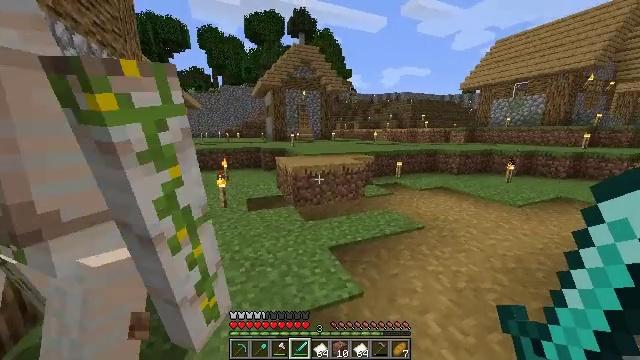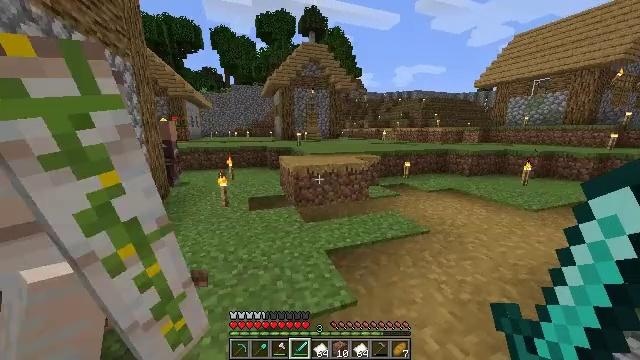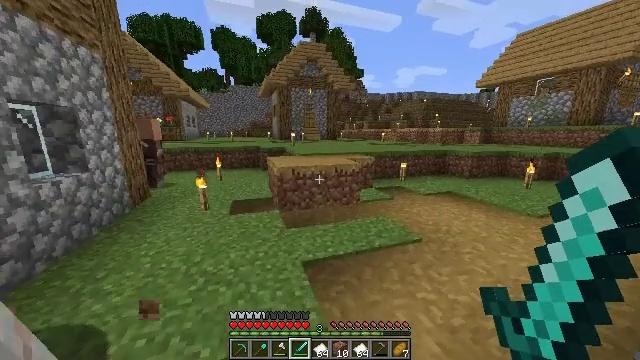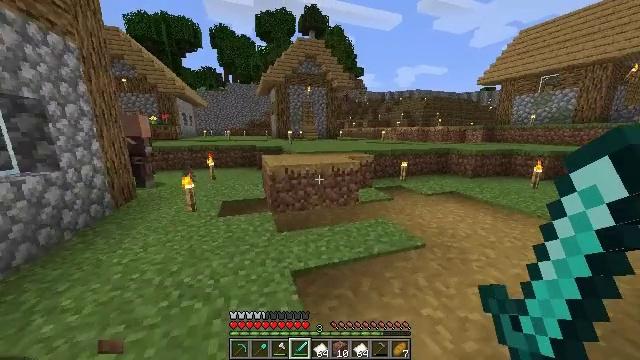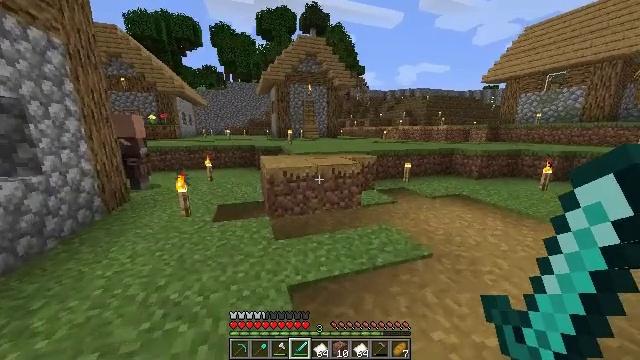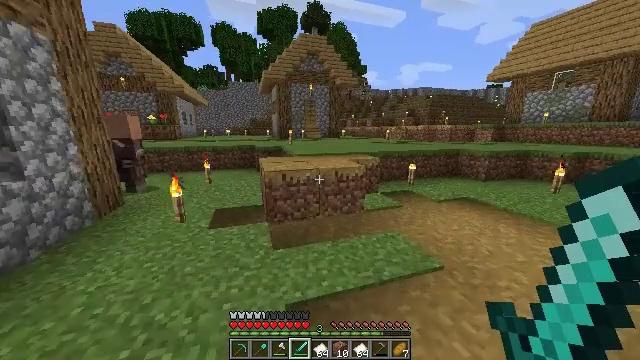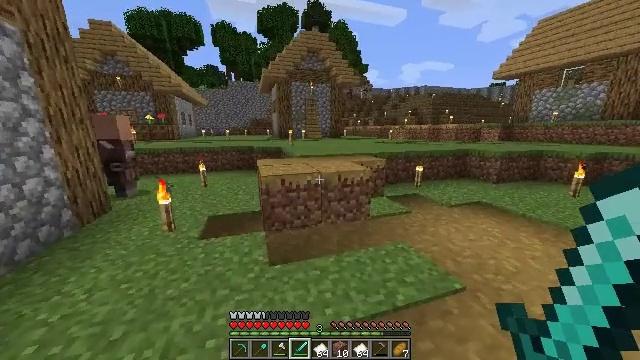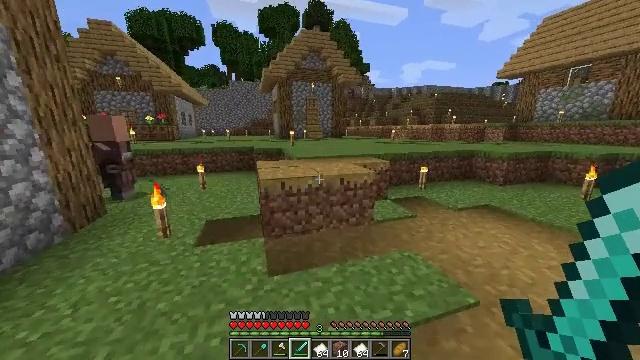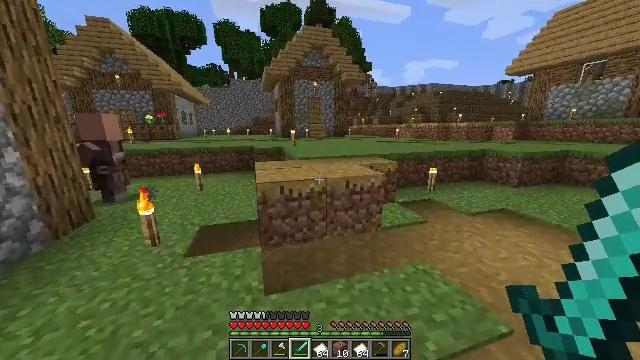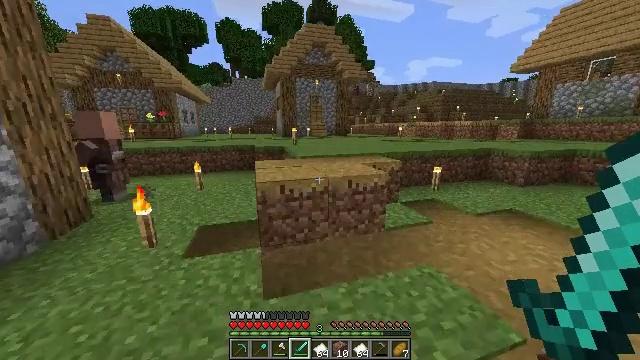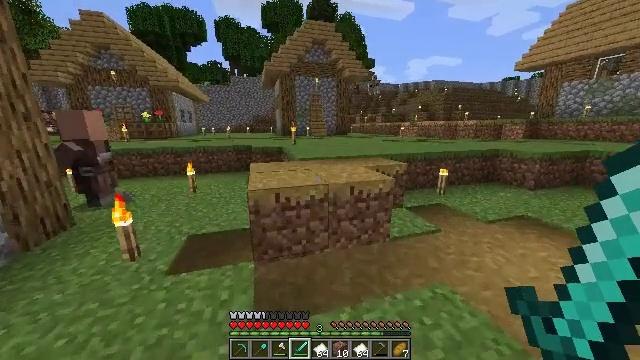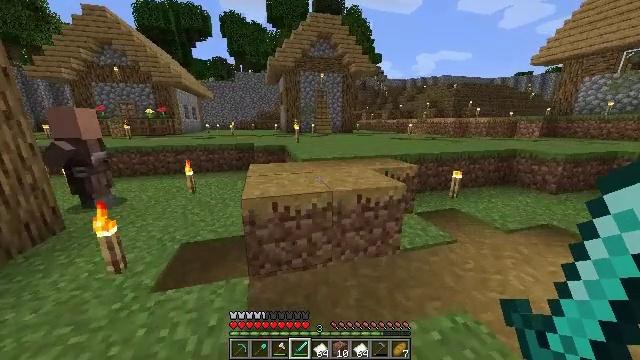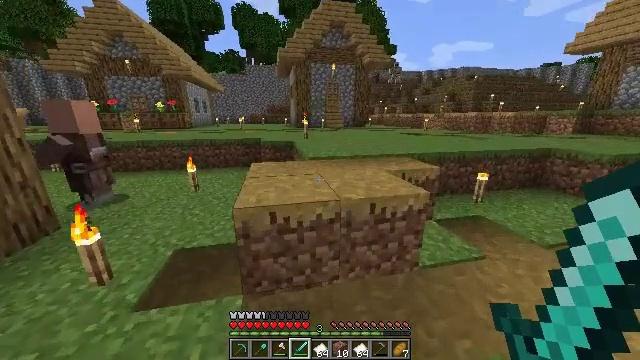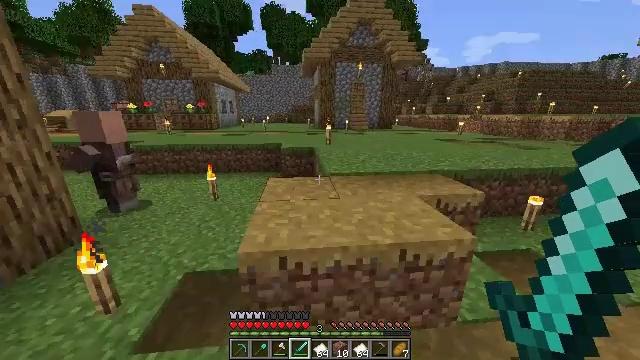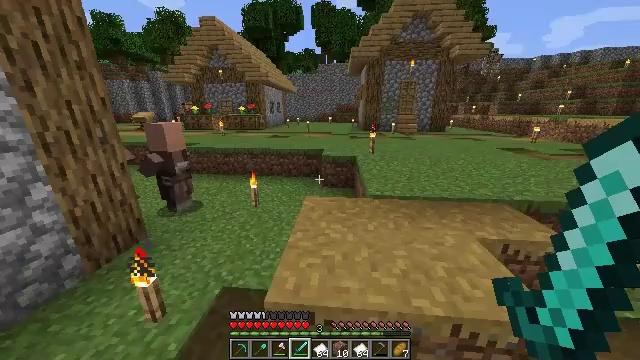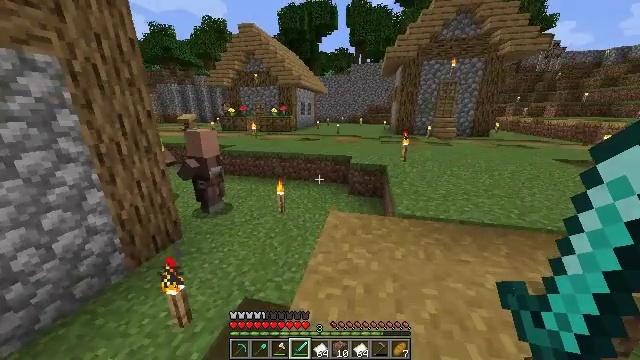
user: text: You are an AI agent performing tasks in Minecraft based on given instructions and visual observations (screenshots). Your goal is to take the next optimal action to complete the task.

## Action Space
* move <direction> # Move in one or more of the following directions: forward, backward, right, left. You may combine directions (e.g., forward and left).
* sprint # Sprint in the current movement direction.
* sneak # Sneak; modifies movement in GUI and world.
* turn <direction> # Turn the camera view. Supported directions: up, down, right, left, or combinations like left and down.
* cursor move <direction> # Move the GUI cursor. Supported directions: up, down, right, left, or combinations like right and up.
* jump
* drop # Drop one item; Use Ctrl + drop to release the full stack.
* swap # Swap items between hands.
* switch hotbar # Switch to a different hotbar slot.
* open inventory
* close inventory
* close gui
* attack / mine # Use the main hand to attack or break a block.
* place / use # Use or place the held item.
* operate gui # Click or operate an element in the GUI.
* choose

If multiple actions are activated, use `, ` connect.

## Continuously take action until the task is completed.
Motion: motion action
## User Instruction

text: Use a crafting table to create an emerald.
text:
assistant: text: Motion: move forward and move right, sprint, turn left
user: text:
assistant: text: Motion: move forward, sprint
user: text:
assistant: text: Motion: move forward, sprint
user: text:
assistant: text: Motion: move forward, sprint
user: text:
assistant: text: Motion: move forward, sprint
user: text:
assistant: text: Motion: move forward, sprint
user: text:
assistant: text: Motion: move forward, sprint
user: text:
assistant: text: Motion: move forward, sprint
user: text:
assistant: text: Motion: move forward, sprint
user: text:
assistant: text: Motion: move forward, sprint
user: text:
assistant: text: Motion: move forward, sprint, turn left
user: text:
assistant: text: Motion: move forward, sprint, turn left and down
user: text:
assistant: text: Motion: move forward, sprint, turn left and down, jump
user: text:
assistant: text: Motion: move forward, sprint, turn left, jump
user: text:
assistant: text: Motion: move forward, sprint, turn left, jump
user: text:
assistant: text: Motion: move forward, sprint, turn left, jump
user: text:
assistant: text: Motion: move forward, sprint, turn left
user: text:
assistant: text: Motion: move forward, sprint, turn left
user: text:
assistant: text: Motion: move forward, sprint, turn left
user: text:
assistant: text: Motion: move forward, sprint, turn right and up
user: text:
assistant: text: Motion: move forward, sprint
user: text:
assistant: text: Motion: move forward, sprint
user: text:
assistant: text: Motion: move forward, sprint
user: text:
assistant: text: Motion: move forward, sprint
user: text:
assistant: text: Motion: move forward, sprint, turn left
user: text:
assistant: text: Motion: move forward, sprint, turn left and up
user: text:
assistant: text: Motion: move forward, sprint, turn left
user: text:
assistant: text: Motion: move forward, sprint, turn left
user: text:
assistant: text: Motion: move forward, turn left
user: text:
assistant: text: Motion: move forward and move right, turn left